Question: I'm using Netezza with following information:
Model: N3001-010
NPS Software version: 7.2.0.6-P1

When I try to query with simple statements such as:
'''
select count(*) from table_name;
'''
or
'''
select * from table_name where date_col>='2015-12-01' and date_col<='2015-12-30' limit 1000;
'''
the raised error is:
> ERROR [HY000] ERROR: DISK_FPGA_ERROR : Status=0,0x4000
[COMPBADFIELDTYPE1] SPU=1010 Dev=31 Eng=11 LBA=32224515
This error does not occur systematically.
How can I fix this error?
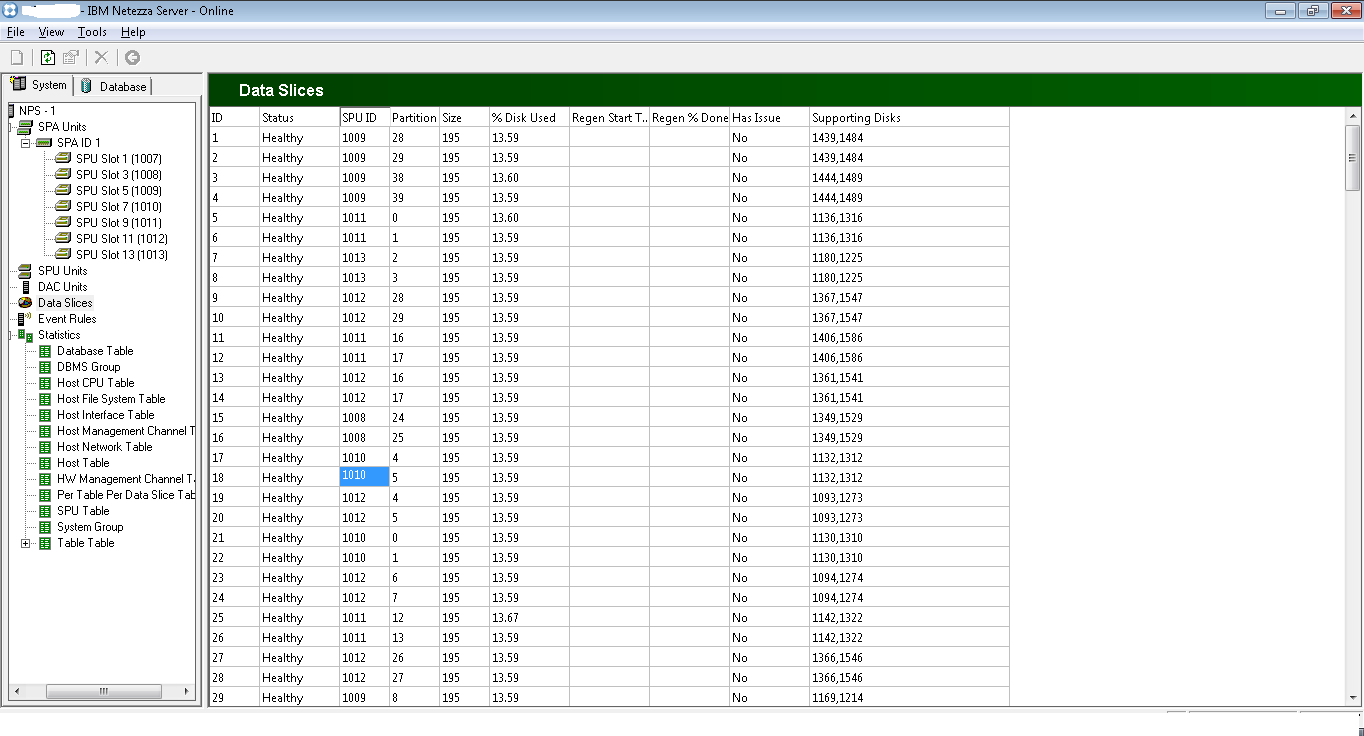
Answer: This error can indicate a disk page corruption, or some other fundamental issue, and your administrator should open a support ticket to investigate and resolve this. T